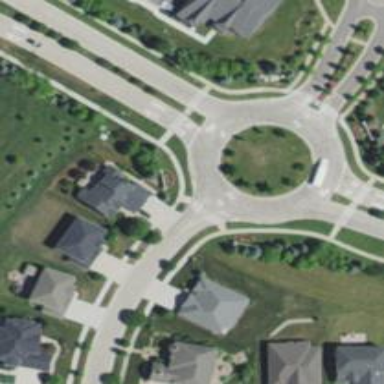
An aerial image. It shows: Footway located on traffic island.